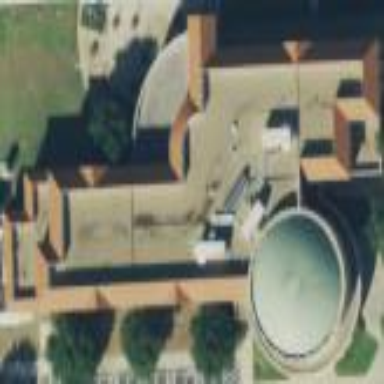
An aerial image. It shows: View of university building.